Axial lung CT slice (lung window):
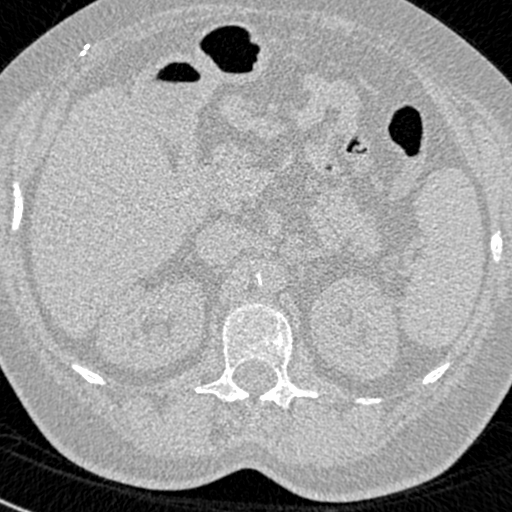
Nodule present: no